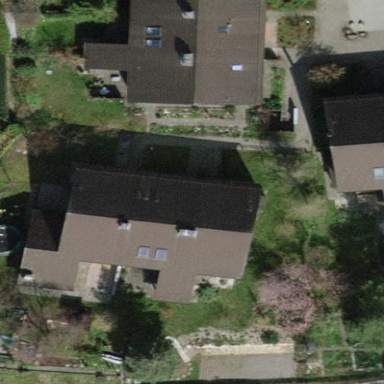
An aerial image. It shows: Terrace building.